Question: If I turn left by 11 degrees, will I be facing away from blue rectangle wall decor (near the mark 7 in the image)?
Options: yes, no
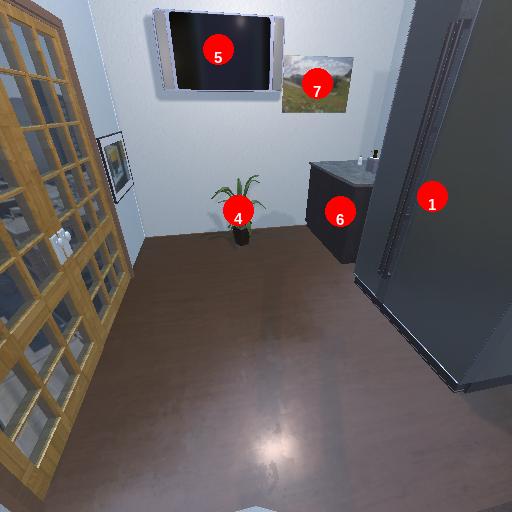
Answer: yes